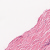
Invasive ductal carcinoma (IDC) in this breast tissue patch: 0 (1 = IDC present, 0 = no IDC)